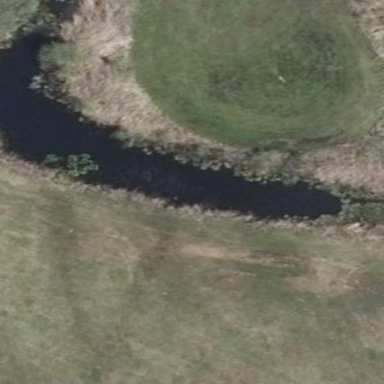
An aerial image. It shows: Oxbow water feature in nature.